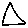
Label: triangle